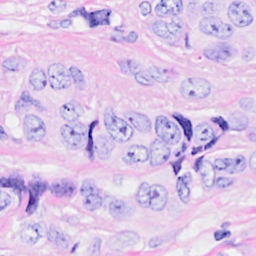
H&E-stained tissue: Breast